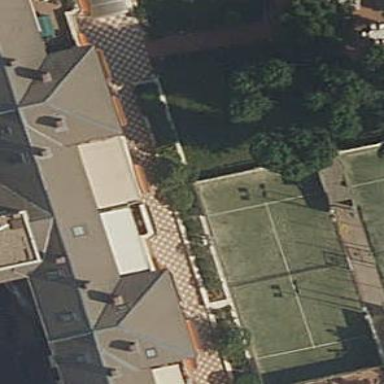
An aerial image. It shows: Tennis court on pitch designated for leisure land.